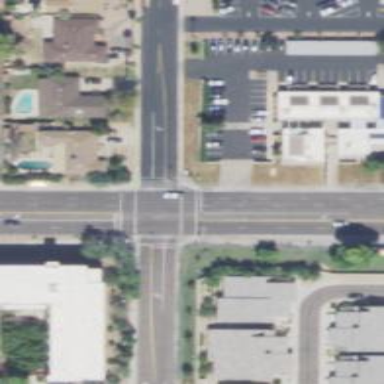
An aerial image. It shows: Solid stop line on the road.